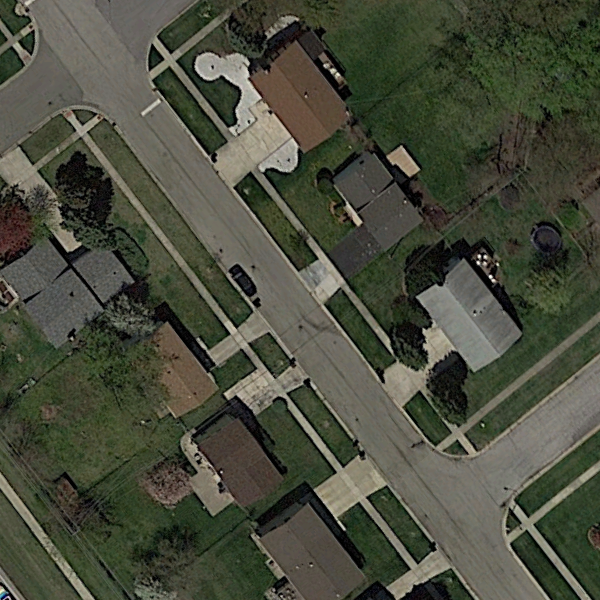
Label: MediumResidential